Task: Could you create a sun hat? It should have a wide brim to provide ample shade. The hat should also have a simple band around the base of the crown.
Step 85:
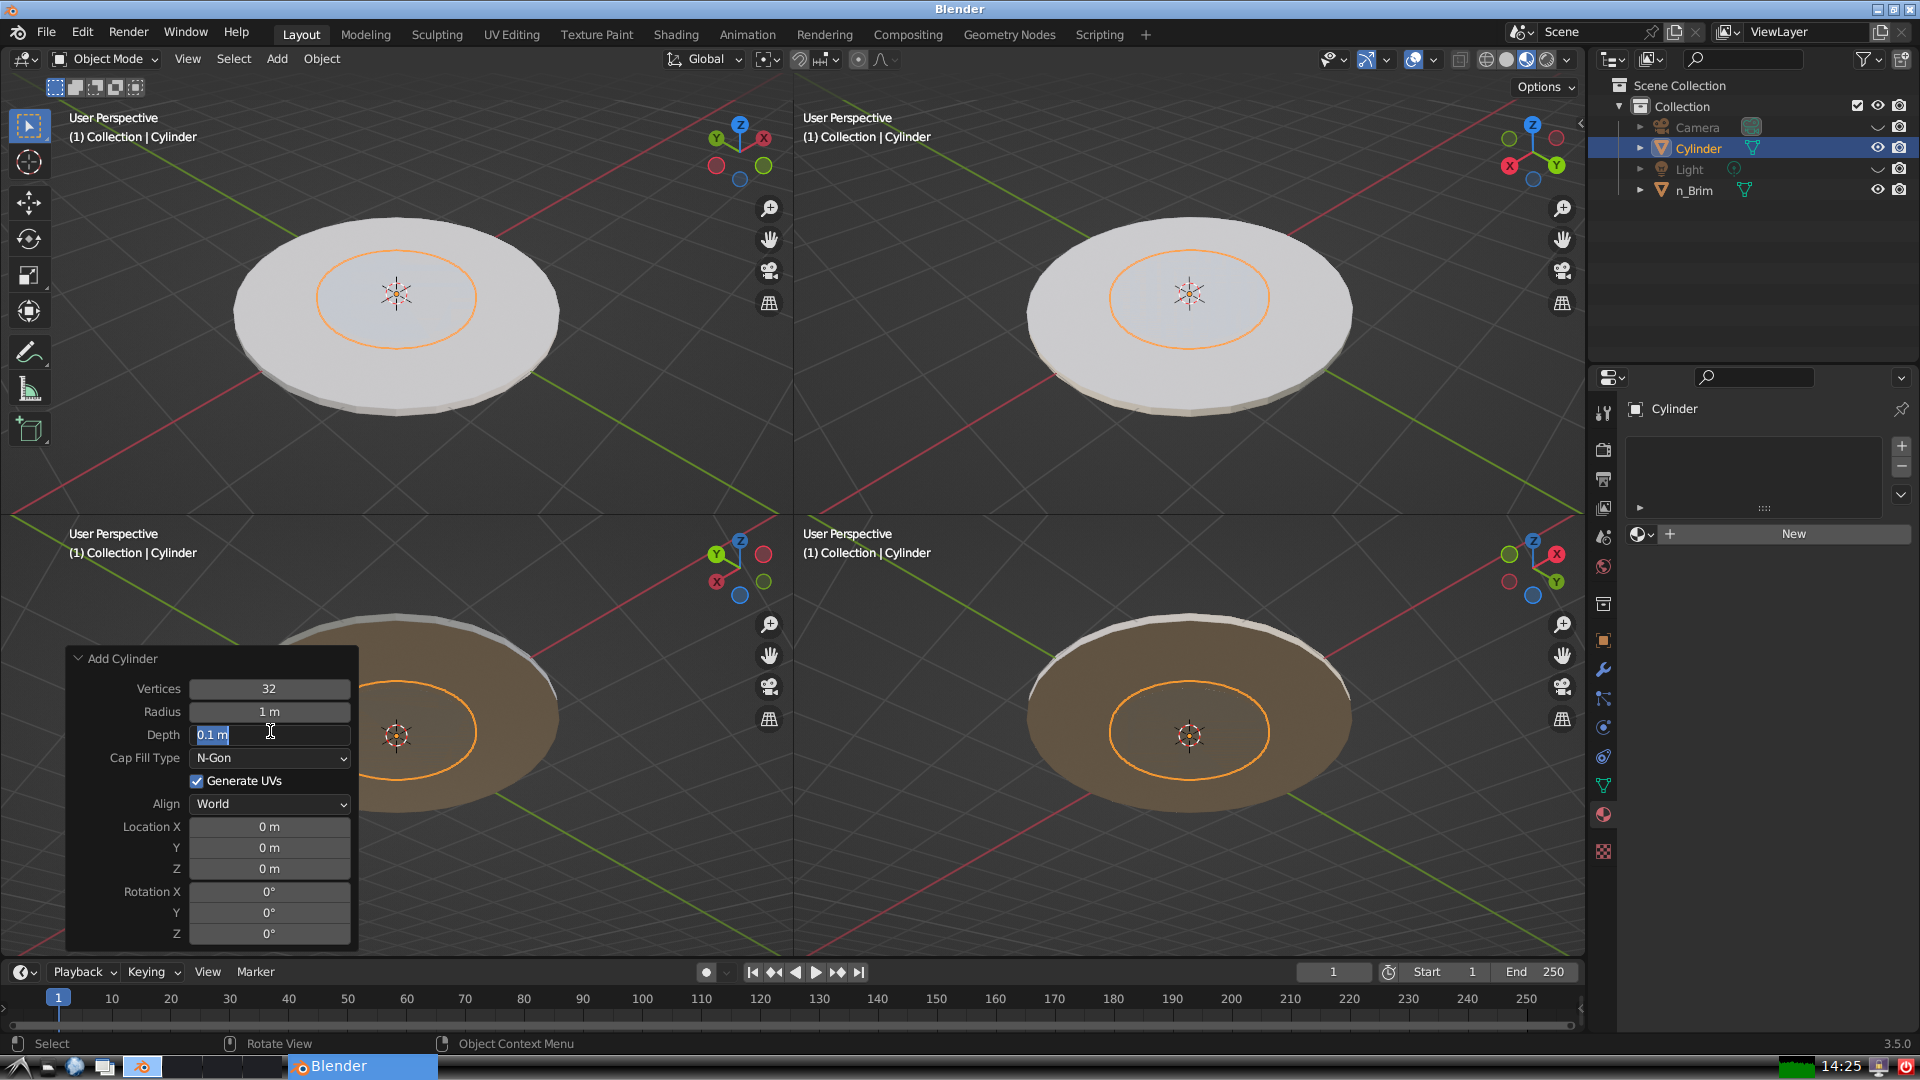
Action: input_text: 1.0